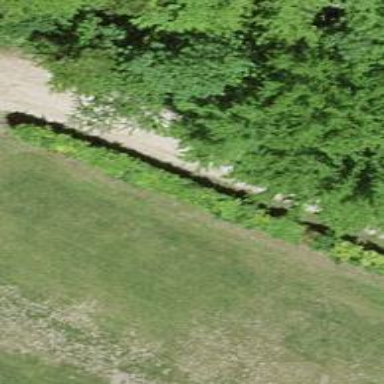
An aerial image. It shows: Hedge barrier.